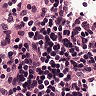
Metastatic tissue present: no